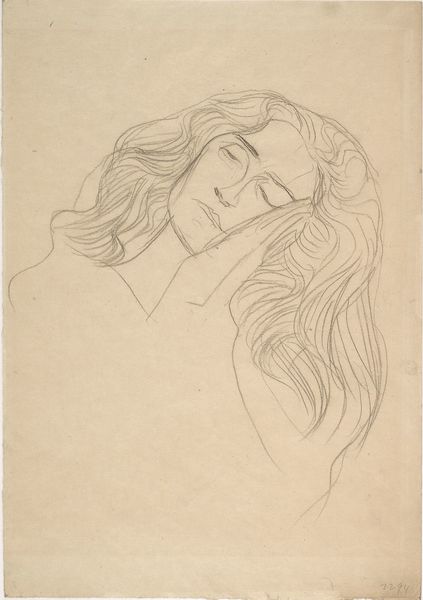
Titel: Gesicht einer Frau mit an die Wange gelegten Händen (Studie für Jurisprudenz, Deckengemälde für die Wiener Universitätsaula)
Künstler: Gustav Klimt
Standort: Wien
Institution: Albertina, Wien
Schlagwörter: hand, kopf, schlaf, frau, grau, haar, mund, nase, schwarz, skizze, stirn, zeichnung, beige, augen, gesicht, lang, tod, tof, tot, bildnis, hals, hände, portrait, porträt, signatur, auge, haare, lange haare, kind, blatt, augenbrauen, kinn, lippen, locken, zart, klar, wangen, wellen, papier, ruhe, schlafen, schlafend, schlafende, studie, grafik, linien, jugendstil, brauen, um 1900, geschlossen, lider, geneigt, kohle, schwarz weiß, stilisiert, bleistift, proträt, beten, entwurf, gesciht, geschlossene augen, fragment, gefaltete hände, portät, zahl, karg, müde, neigung, strähnen, bauen, haarsträhnen, bleistiftskizze, geneigter kopf, naase, le, kinn#, #kopf, haarbündel, gefaltete haände